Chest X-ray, PA view. Patient: 29 years old, sex M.
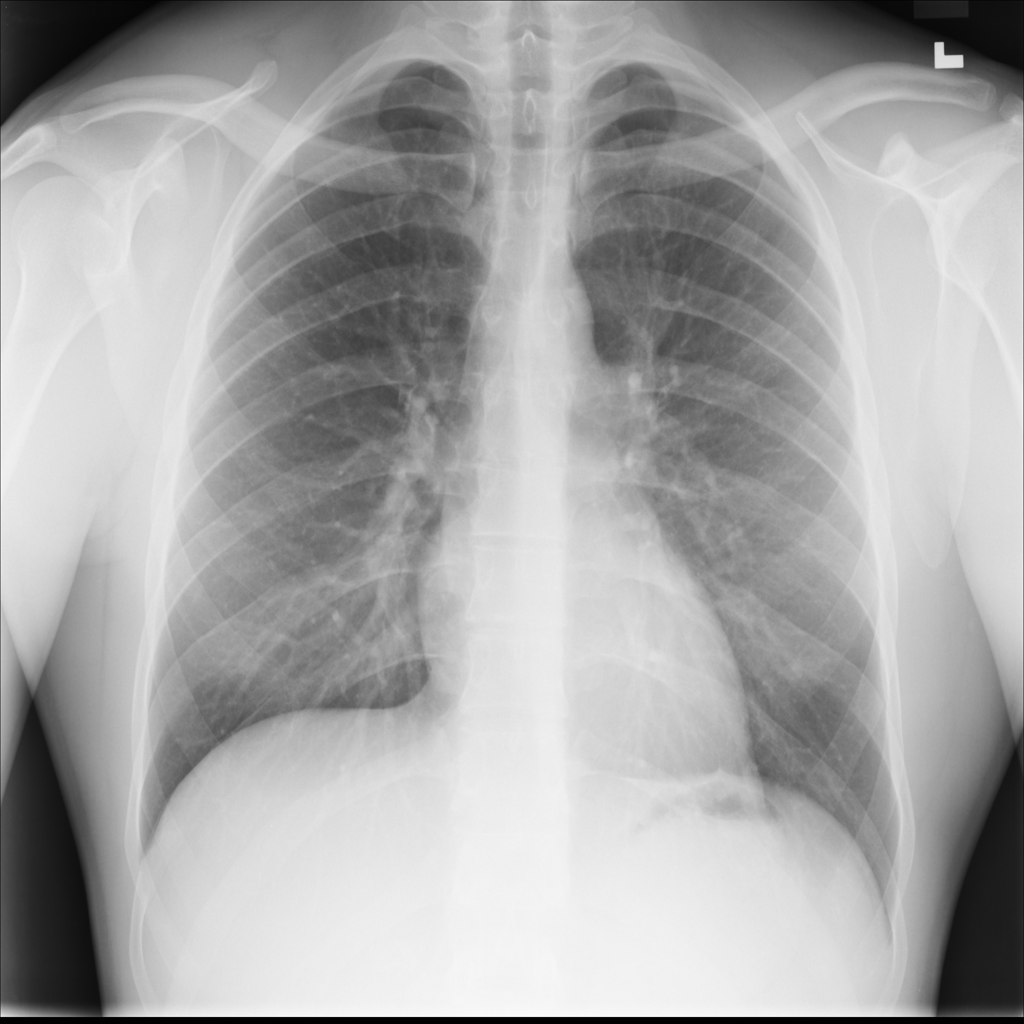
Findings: No Finding